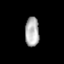
Tissue: prostate
Cell type: T cells
Senescence score: 0.2297
Nuclear area (px): 403
Mean DAPI intensity: 177.221